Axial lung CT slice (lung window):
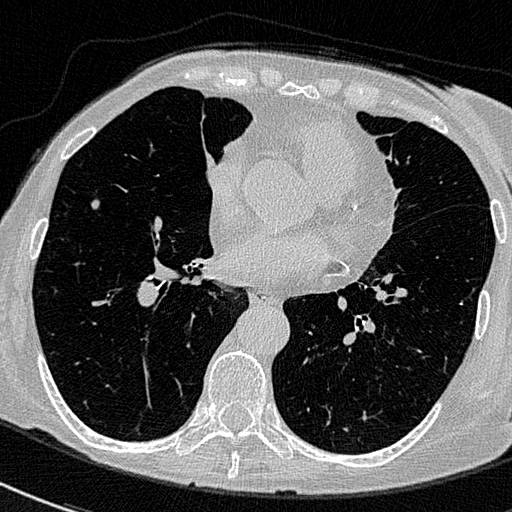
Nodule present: yes
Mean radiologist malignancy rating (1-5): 2.75